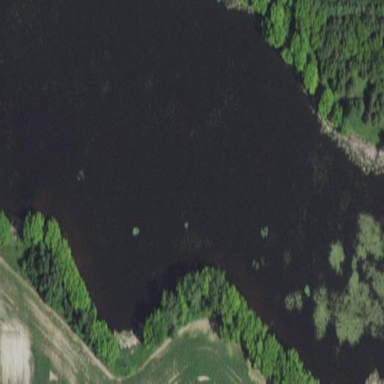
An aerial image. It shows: Pond with natural water.